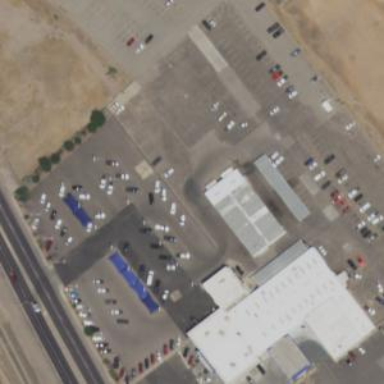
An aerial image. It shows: Commercial area with auto shop.